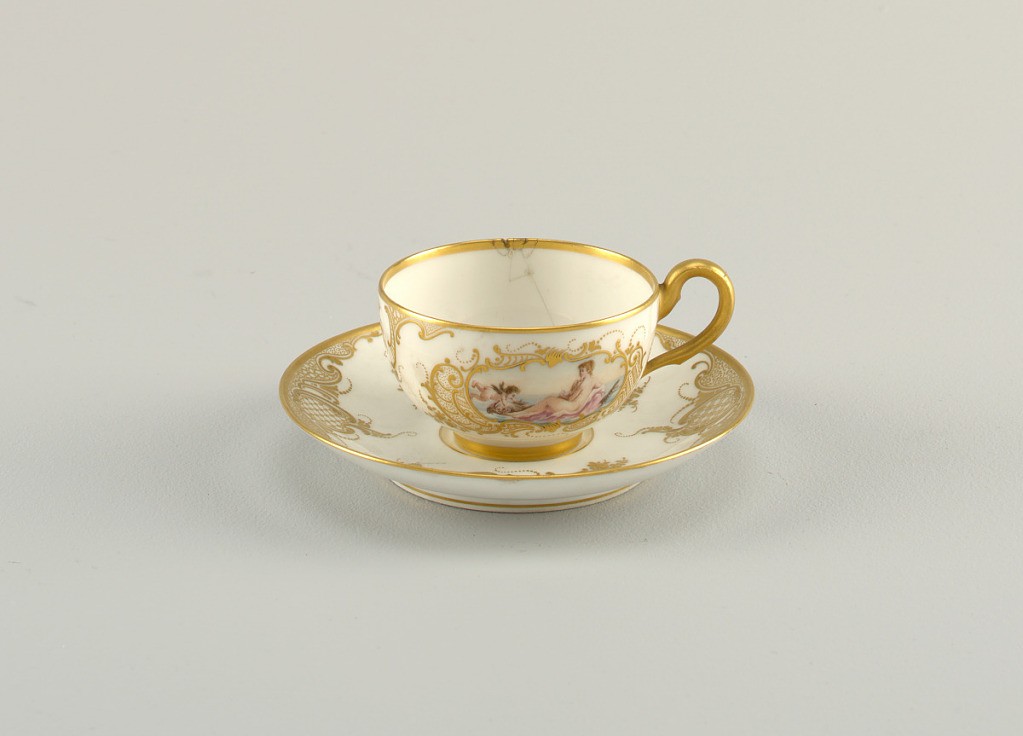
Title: Cup and Saucer
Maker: Sèvres Porcelain Manufactory, French, established 1756
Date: late 19th century
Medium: hard paste porcelain, vitreous enamel, gold
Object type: cup and saucer
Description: Small globous cup with elongated simple loop handle. Saucer circular, concave. Cup displays on each side a neo-rocaille cartouche composed of gilded scrolls, enclosing polychrome decoration perhaps of slightly later date.